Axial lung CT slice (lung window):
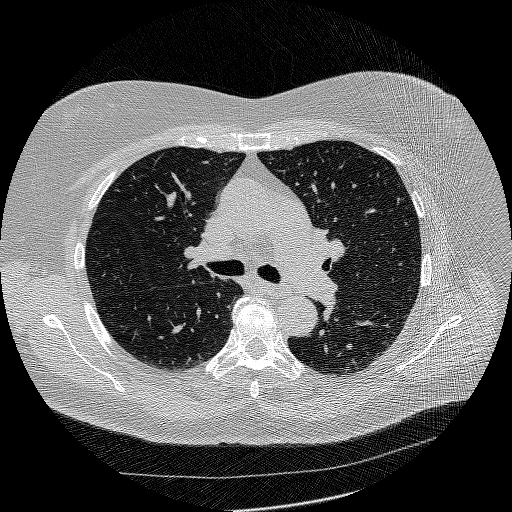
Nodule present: no